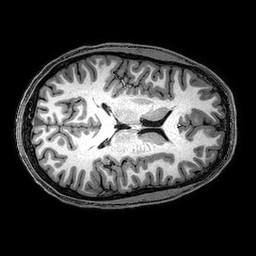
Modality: T1w
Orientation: axial
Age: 21
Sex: male
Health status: healthy
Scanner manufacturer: philips
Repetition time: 0.008162 s
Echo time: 0.00374 s